Field crop: maize
Growth stage: 2
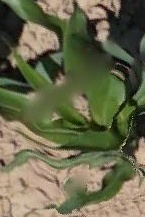
Species: maize